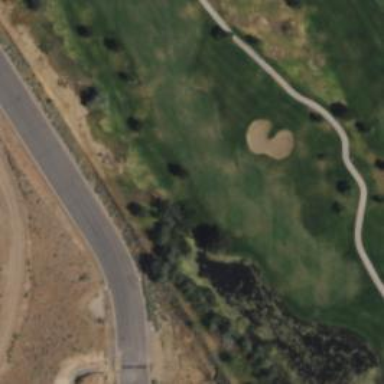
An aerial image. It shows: Golf hole.